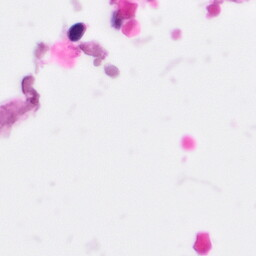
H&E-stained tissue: Pancreatic